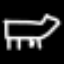
Label: bed